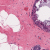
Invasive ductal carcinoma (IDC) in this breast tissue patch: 0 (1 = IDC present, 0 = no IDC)